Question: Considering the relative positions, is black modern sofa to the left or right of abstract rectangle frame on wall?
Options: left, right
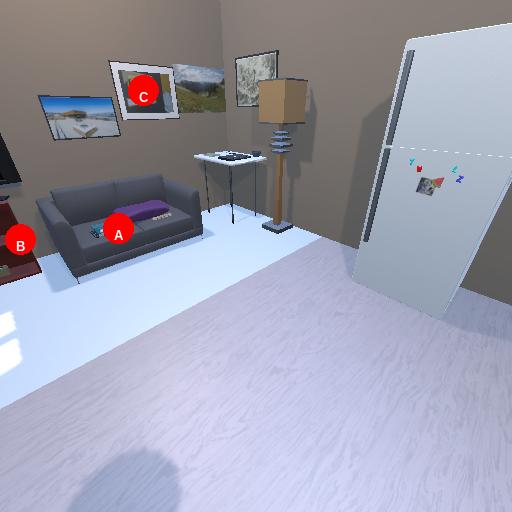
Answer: left